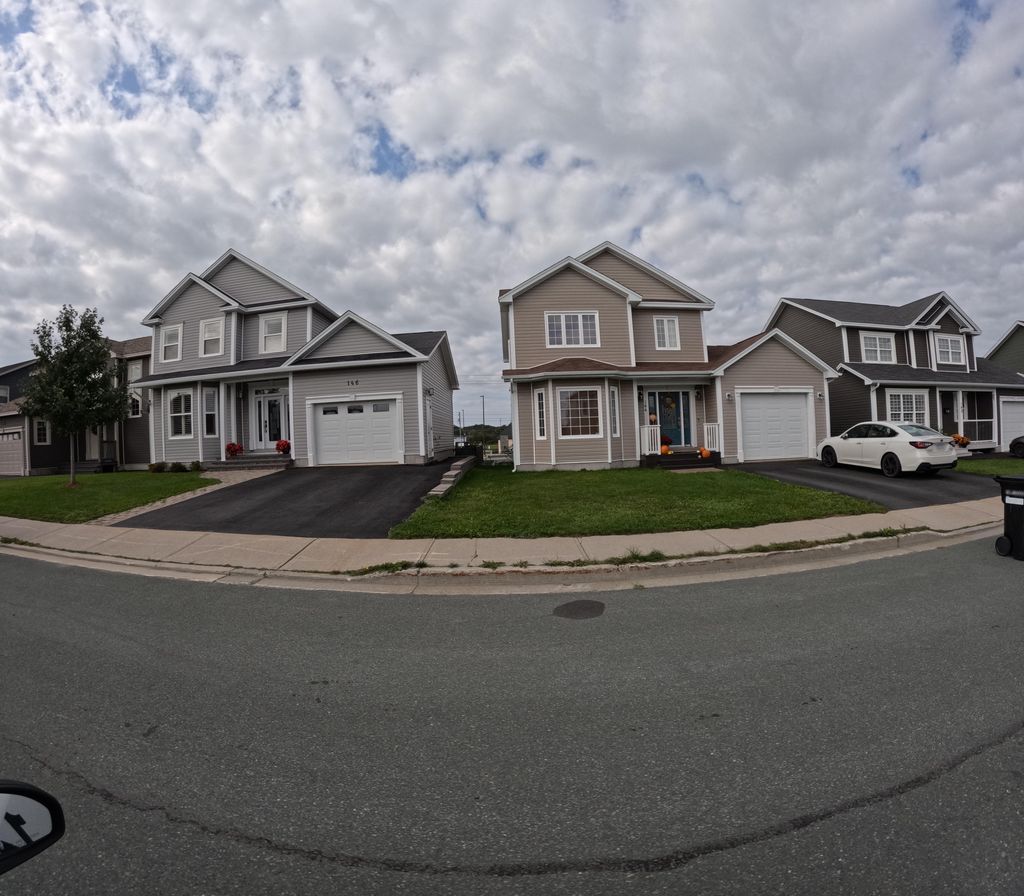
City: st_johns